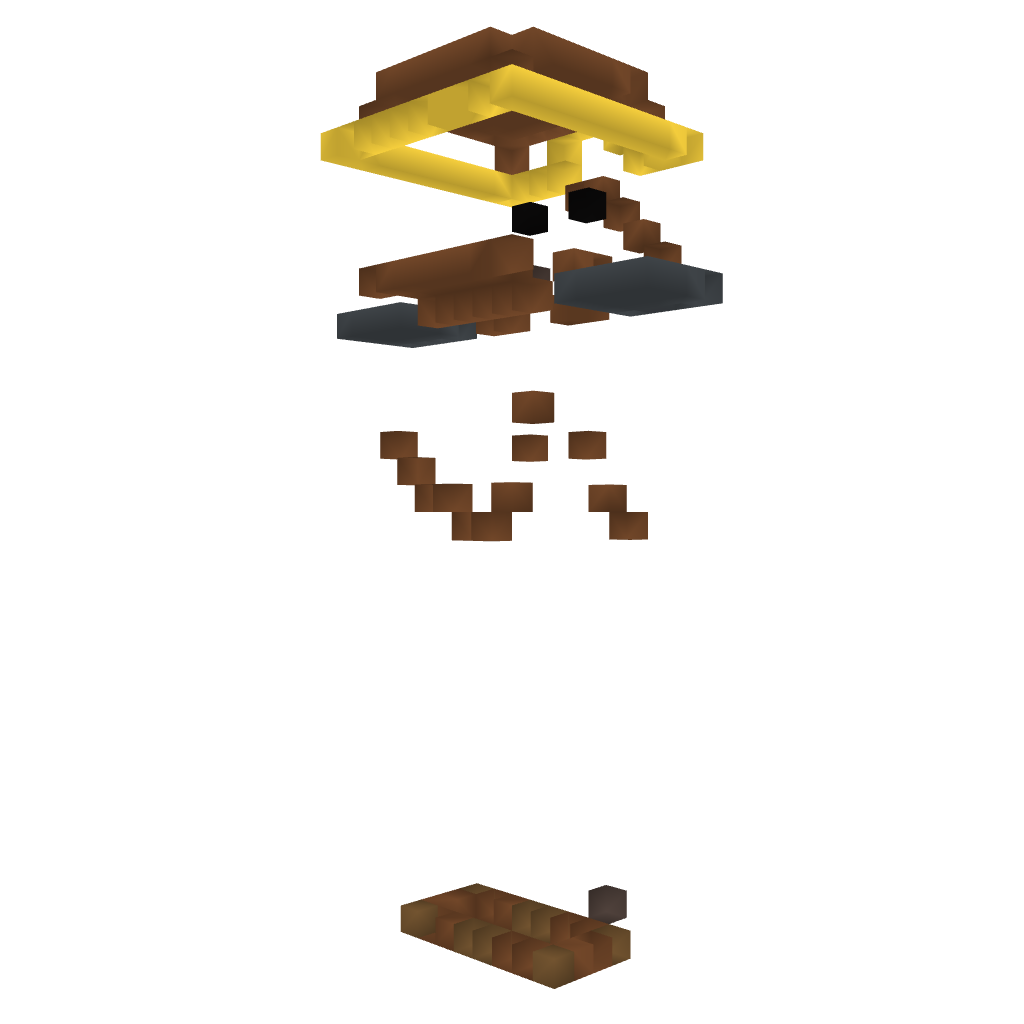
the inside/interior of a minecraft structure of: Princess Statue